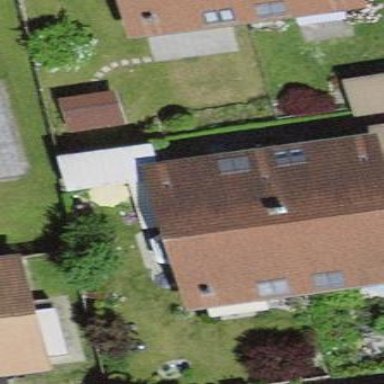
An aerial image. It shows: Terrace building.